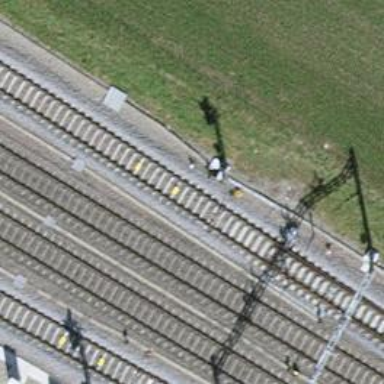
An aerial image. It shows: Railway signal.